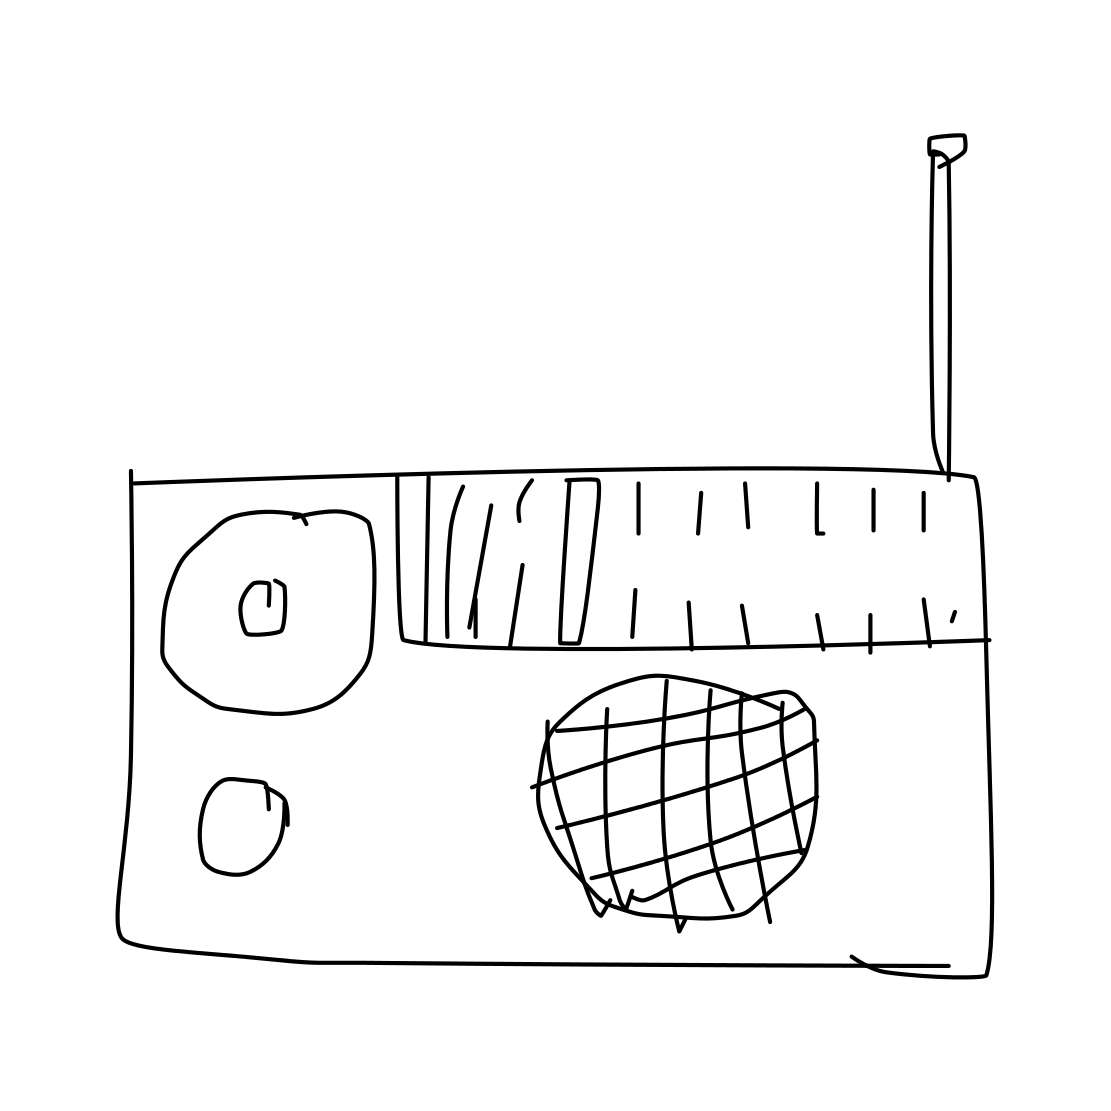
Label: radio